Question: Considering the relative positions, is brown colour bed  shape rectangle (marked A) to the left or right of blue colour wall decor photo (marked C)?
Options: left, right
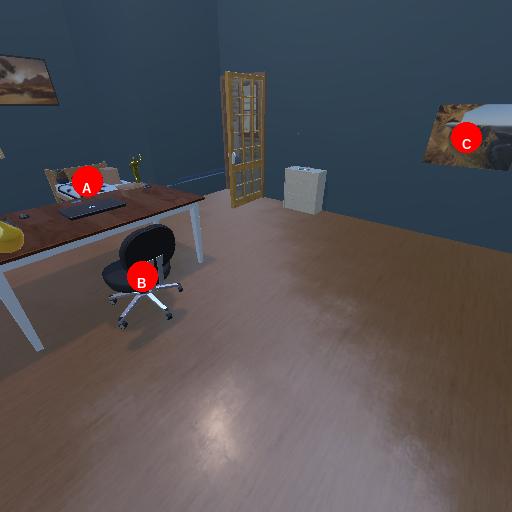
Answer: left